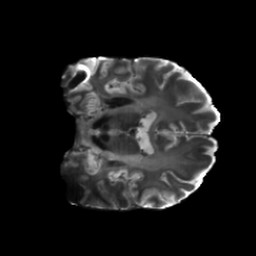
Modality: T2w
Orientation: coronal
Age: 30
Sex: male
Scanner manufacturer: siemens
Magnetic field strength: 6.98 T
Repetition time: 7.776 s
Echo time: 0.076 s